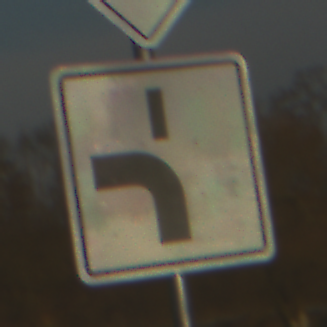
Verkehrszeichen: VerlaufVorfahrtsstrasse5
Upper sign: Vorfahrtsstrasse
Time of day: SunriseSunset
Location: Outdoor (RoadRail)
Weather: PartlyCloudy
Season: NotSpecified
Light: Natural